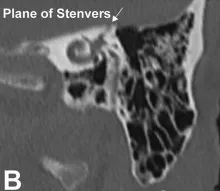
High-resolution temporal bone imaging CT (slice thickness 0.6 mm). Plane of Stenvers.
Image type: radiology (ct)